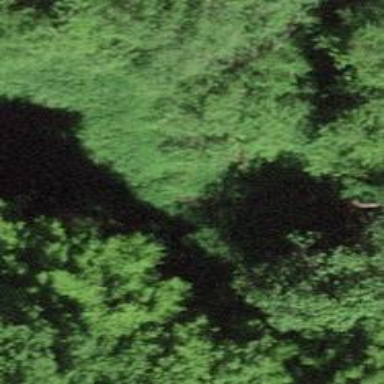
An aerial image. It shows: Sinkhole in natural setting.